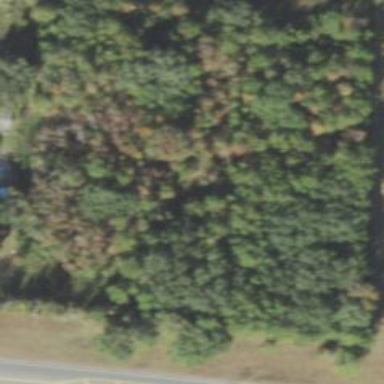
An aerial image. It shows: Beautiful woodland area.